RGB frame:
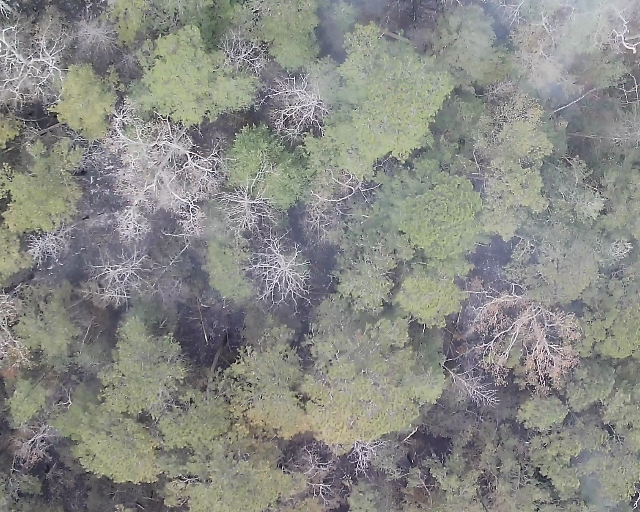
Thermal frame:
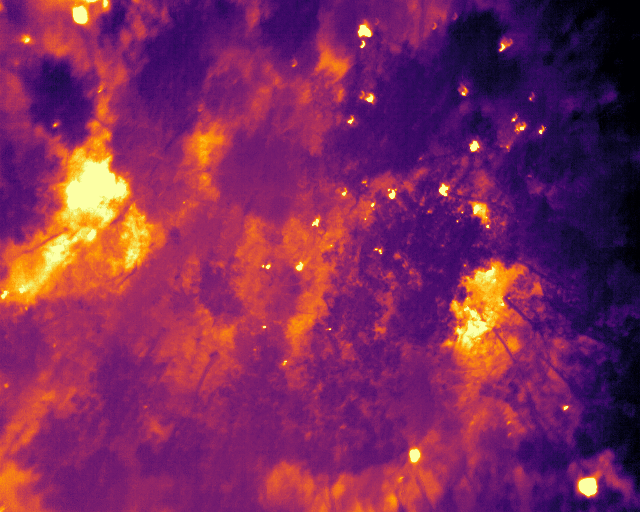
Captured: 2026-02-26 03:07:31
Pixels at or above 80 °C: 363 (fraction of frame: 0.001108)